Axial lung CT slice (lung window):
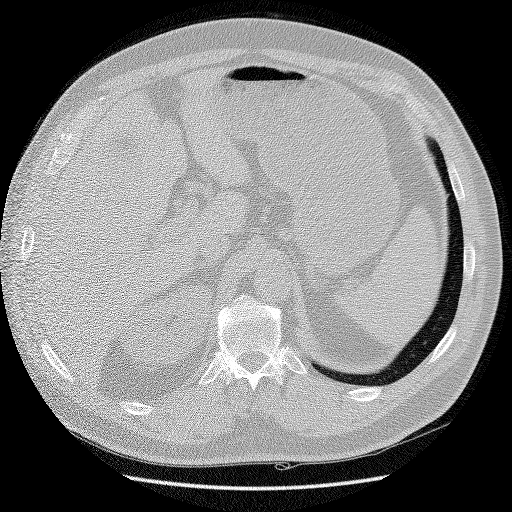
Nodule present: no